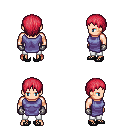
a pixel art fantasy rpg character, male body template, human, light skin, chain tabard jacket, white pants, ruby red plain hairstyle, metal gloves, ghillies, four views (front, back, left, right), 2x2 character sprite sheet, small pixel art, hard edges, no anti-aliasing